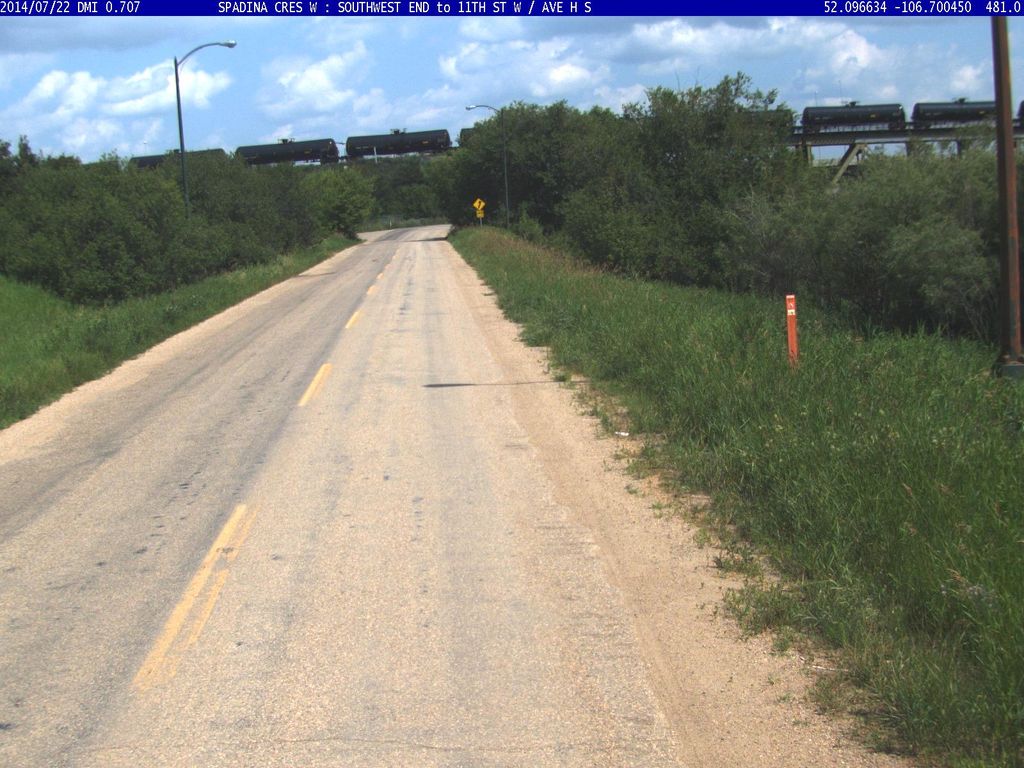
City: saskatoon